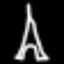
Label: The Eiffel Tower